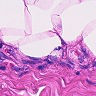
Metastatic tissue present: no